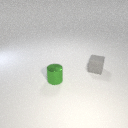
small green metal cylinder in front of small gray rubber cube